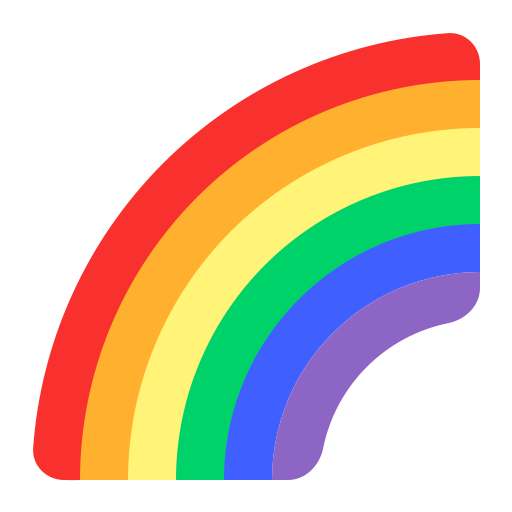
rainbow flat